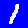
Digit: 1